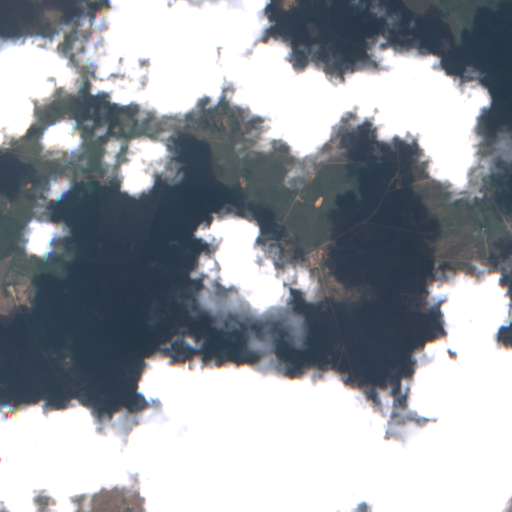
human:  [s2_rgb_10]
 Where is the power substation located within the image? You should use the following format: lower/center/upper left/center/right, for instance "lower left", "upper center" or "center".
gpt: The power substation is located in the lower center of the image.
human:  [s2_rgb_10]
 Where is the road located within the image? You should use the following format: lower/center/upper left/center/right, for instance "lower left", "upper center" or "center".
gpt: There is no road in the image.